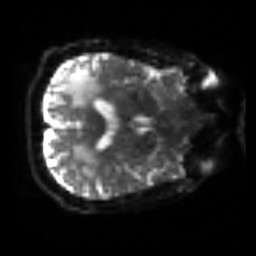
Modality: sbref
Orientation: axial
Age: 78
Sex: male
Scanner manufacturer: siemens
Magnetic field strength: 3 T
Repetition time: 3.2 s
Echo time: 0.081 s